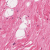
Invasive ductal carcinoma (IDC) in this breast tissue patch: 0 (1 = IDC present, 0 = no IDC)